Chest X-ray:
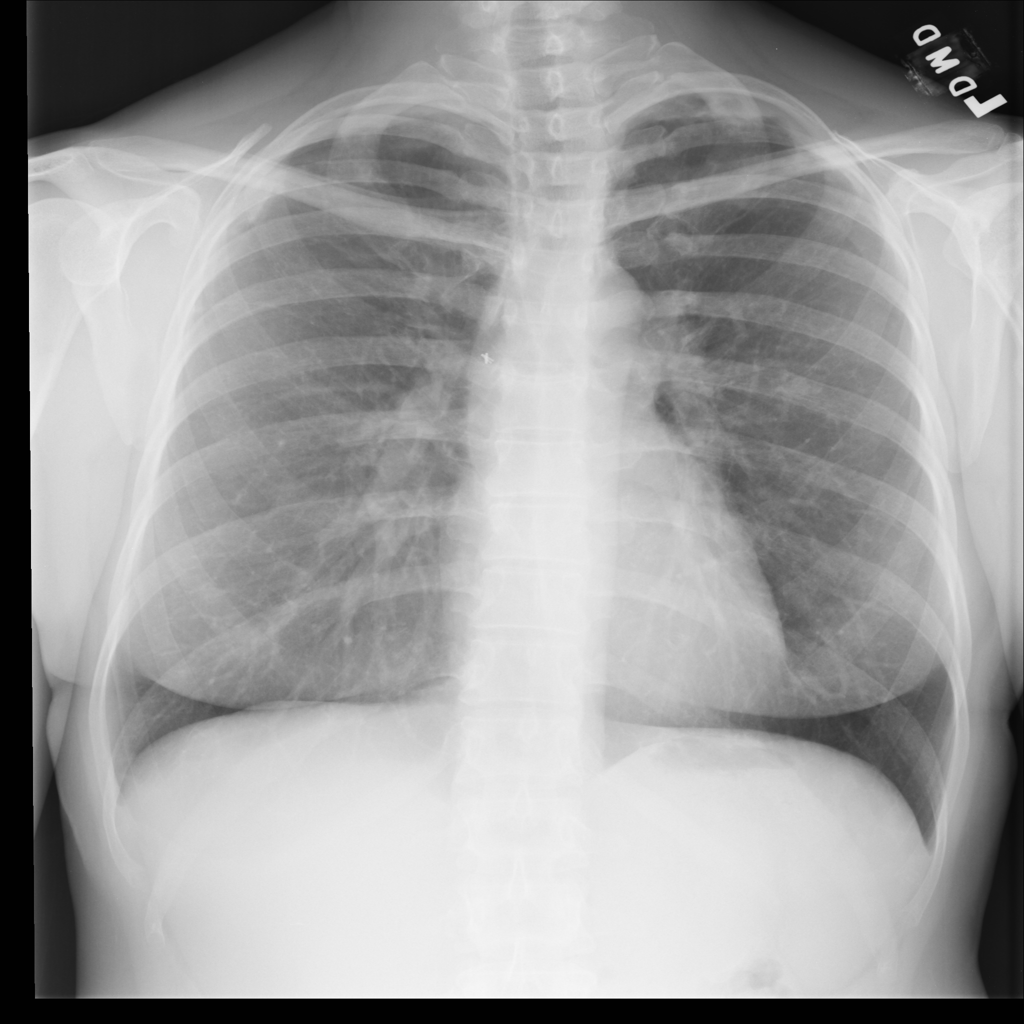
No abnormal finding: yes